Question: you can see the distance to the left of the button? How to remove this distance?

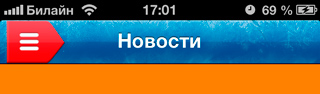
Answer: Add a spacer to the left of the button, something like:
'''
UIBarButtonItem *backButtonItem = ....;
UIBarButtonItem *spacer = [[UIBarButtonItem alloc] initWithBarButtonSystemItem:UIBarButtonSystemItemFixedSpace target:nil action:nil];
spacer.width = -5;
self.navigationItem.leftBarButtonItems = @[ spacer, backButtonItem ];
'''